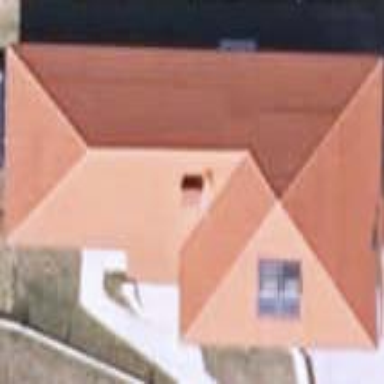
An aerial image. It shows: Simple and straightforward house.